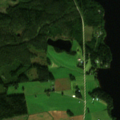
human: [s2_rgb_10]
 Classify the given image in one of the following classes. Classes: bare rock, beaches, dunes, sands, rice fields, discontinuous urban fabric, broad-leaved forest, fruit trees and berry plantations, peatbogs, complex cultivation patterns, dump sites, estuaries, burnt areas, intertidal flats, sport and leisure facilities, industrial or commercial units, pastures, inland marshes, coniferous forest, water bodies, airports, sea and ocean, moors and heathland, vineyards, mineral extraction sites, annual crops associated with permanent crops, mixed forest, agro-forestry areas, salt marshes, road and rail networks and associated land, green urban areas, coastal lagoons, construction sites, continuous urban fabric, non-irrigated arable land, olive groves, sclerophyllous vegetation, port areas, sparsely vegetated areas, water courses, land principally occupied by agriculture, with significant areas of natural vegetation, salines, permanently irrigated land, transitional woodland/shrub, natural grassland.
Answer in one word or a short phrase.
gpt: non-irrigated arable land, coniferous forest, mixed forest, transitional woodland/shrub, water bodies